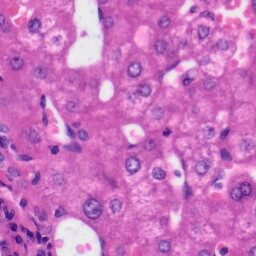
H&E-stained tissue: Liver